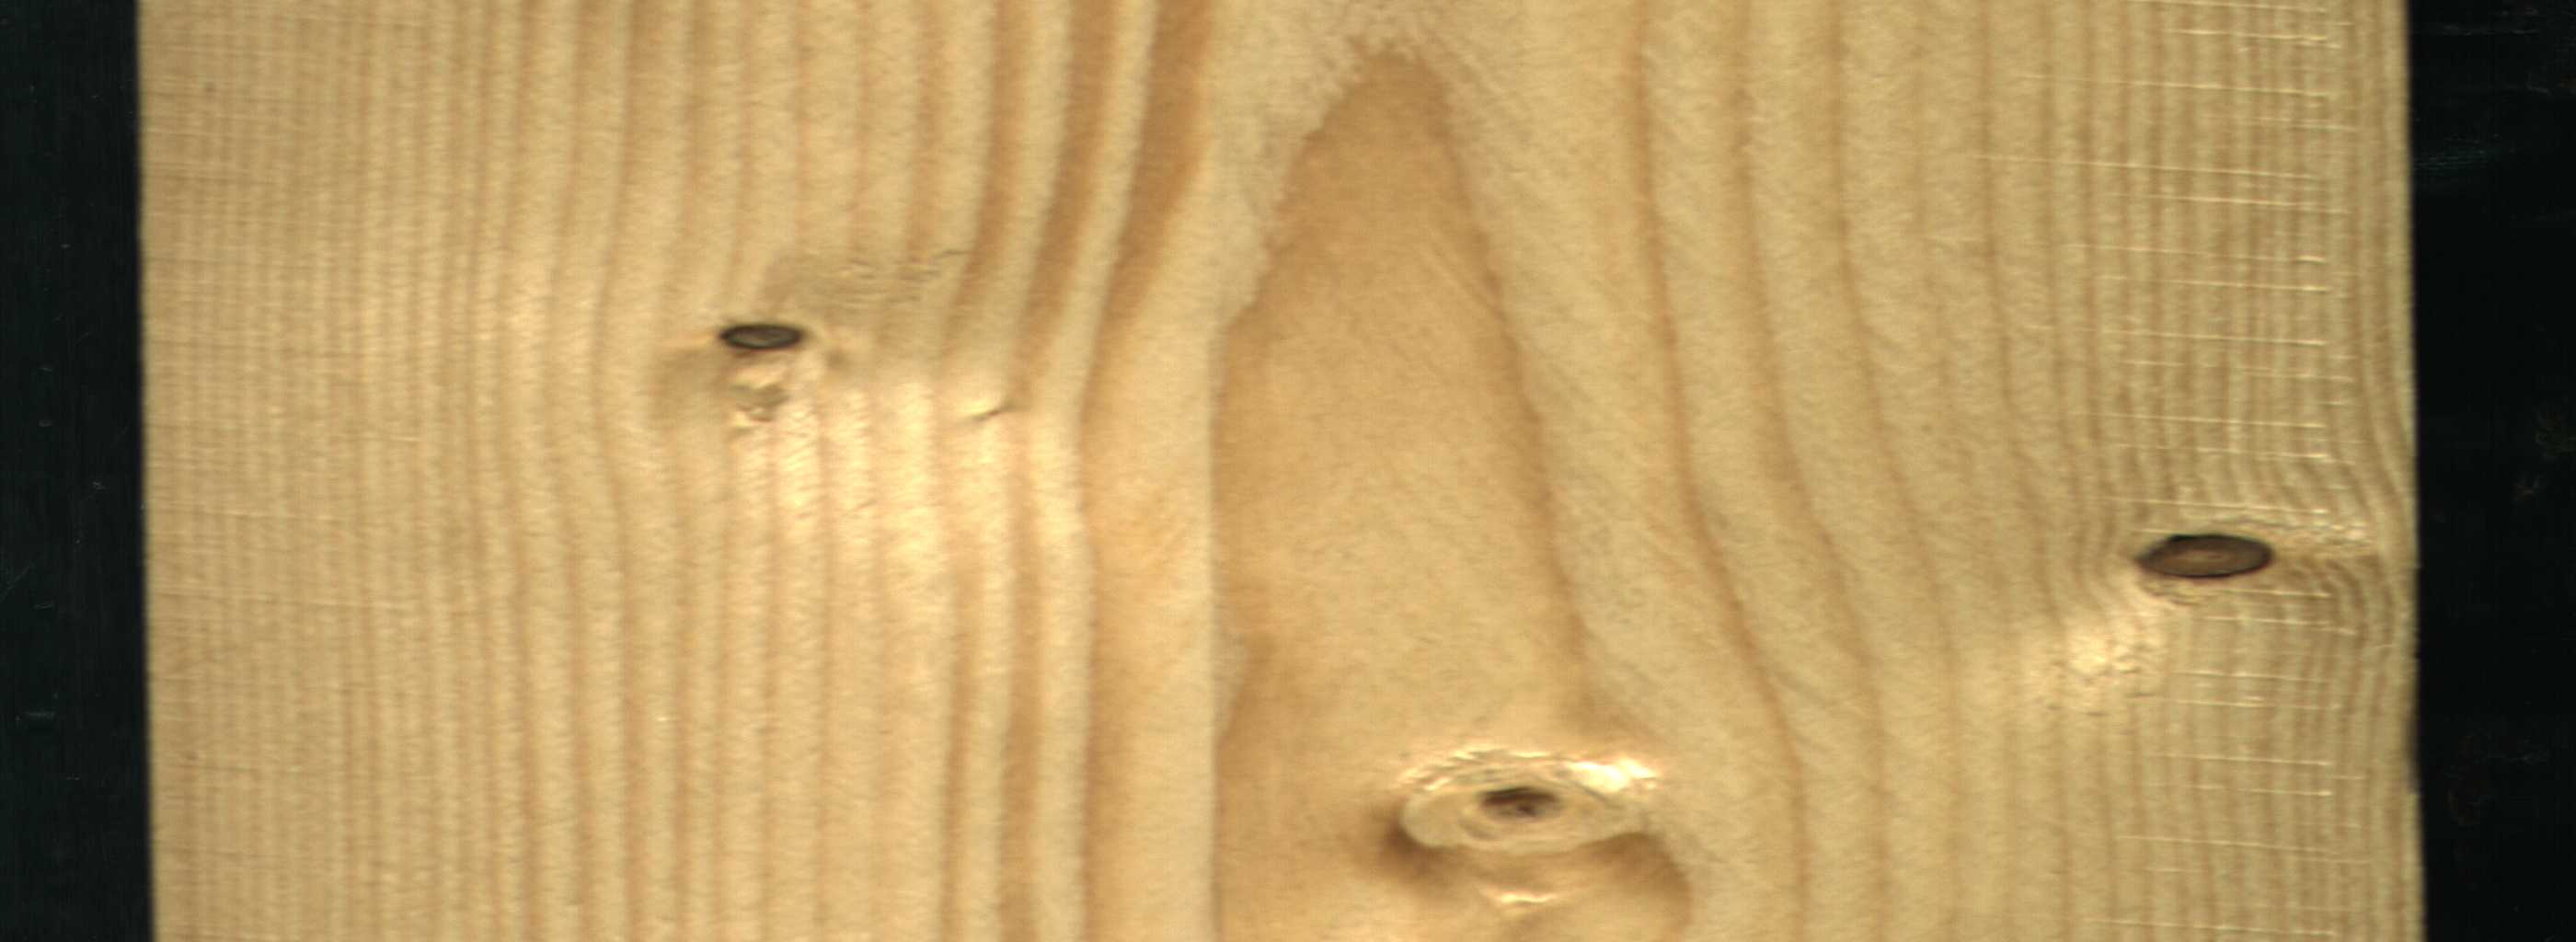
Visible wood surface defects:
Dead_Knot
Dead_Knot
Live_Knot